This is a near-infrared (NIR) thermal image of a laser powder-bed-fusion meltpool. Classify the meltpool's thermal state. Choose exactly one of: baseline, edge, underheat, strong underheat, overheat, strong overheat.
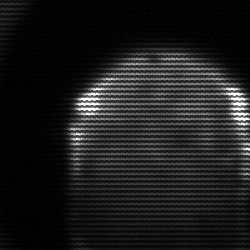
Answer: edge